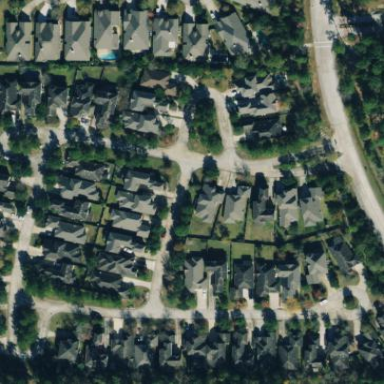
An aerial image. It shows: Residential area within neighborhood.